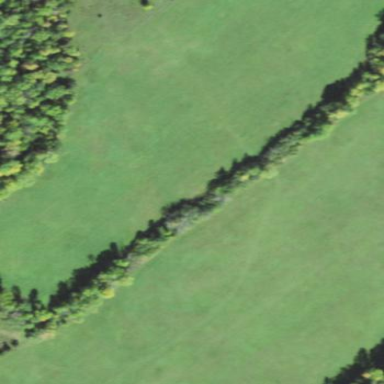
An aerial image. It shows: Area covered with grass.